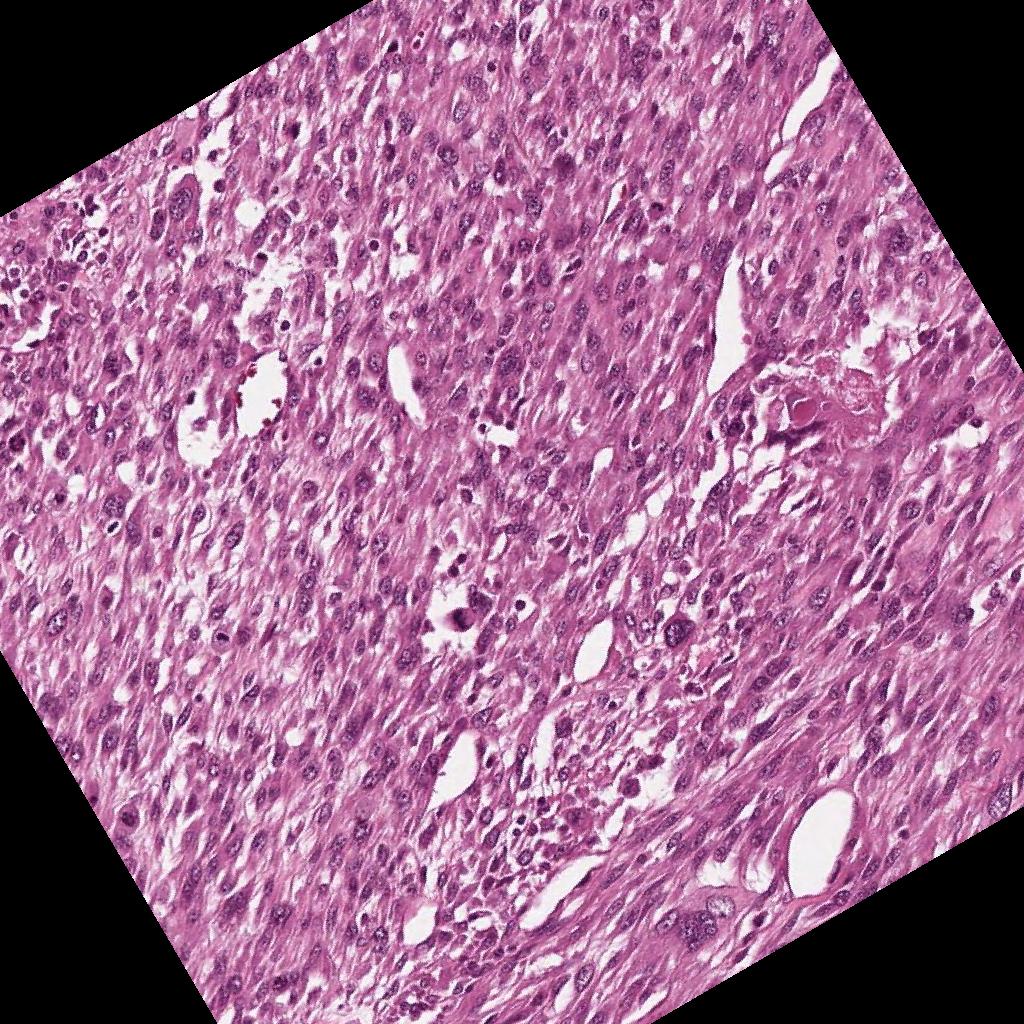
Label: Viable